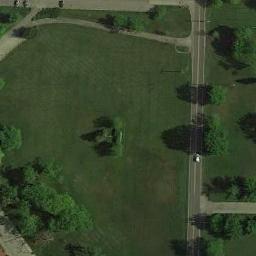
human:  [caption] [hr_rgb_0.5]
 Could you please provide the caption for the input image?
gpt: There are many green trees and several roads on the green grass and there is a car on the road .

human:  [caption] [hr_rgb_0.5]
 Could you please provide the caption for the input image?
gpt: Many trees are on the meadow .

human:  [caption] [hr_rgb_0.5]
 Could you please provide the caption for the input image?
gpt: There is a small path in the middle of the grass, And there are several trees on either side of the path .

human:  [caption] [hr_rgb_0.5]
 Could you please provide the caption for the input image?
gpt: This meadow has evenly distributed grasses and some roads go through the meadow .

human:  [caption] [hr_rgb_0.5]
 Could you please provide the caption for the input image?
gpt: There are some trees on the green meadow with roads around .